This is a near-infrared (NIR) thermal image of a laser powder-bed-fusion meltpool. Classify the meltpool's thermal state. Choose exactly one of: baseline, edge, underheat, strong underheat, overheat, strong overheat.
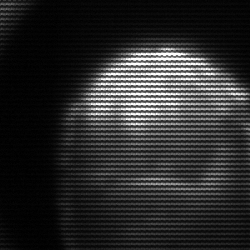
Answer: edge